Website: walmart
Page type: customer-info-address
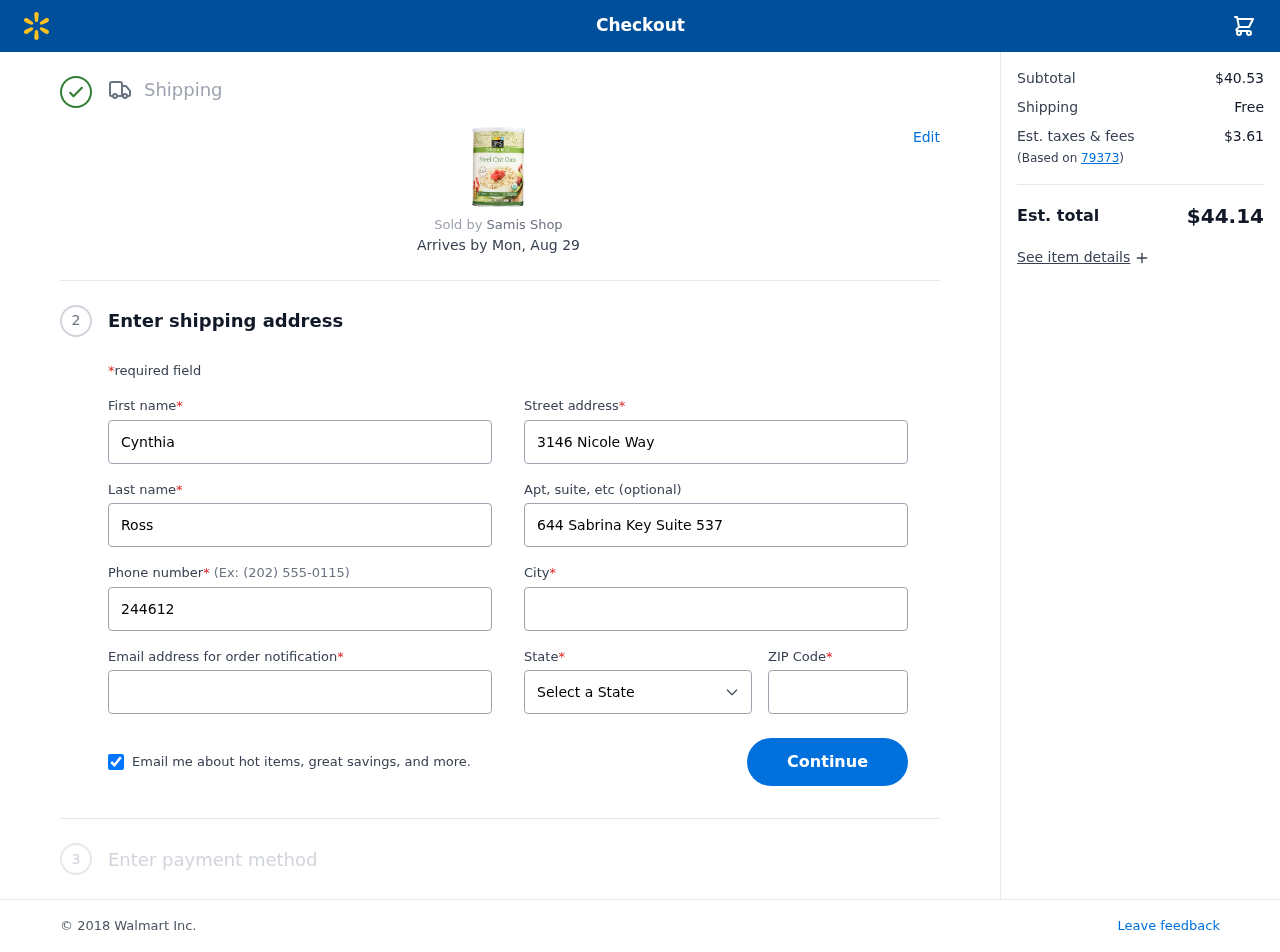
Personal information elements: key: PII_CITY
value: South Jonathanview
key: PII_EMAIL
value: cynthia_ross@gmail.com
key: PII_FIRSTNAME
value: Cynthia
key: PII_LASTNAME
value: Ross
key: PII_PHONE
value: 2446128564
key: PII_POSTCODE
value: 79373
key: PII_STATE
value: South Carolina
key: PII_STREET
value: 3146 Nicole Way
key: PII_STREET2
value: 644 Sabrina Key Suite 537
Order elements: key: ORDER_DELIVERY_DATE
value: Mon, Aug 29
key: ORDER_SUBTOTAL
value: $40.53
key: ORDER_SHIPPING_COST
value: Free
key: ORDER_TAX
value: $3.61
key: ORDER_TOTAL
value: $44.14